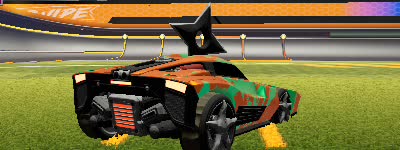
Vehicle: breakout